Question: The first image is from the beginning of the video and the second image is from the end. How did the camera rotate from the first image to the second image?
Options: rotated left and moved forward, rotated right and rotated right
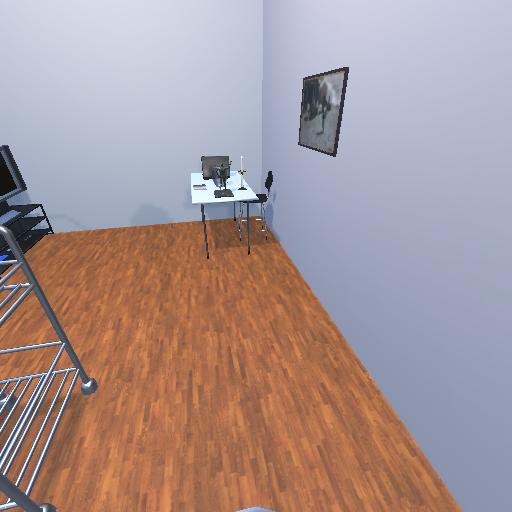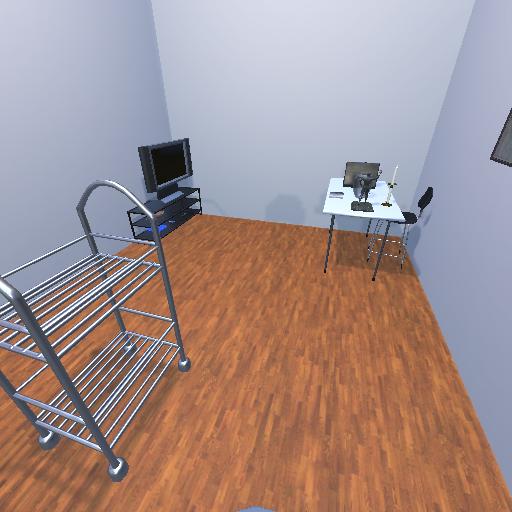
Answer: rotated left and moved forward